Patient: sex F, age 34
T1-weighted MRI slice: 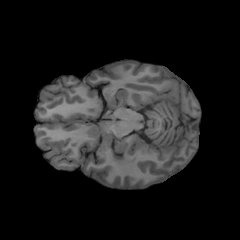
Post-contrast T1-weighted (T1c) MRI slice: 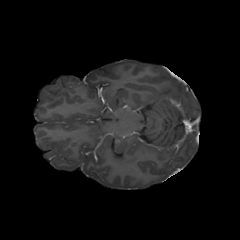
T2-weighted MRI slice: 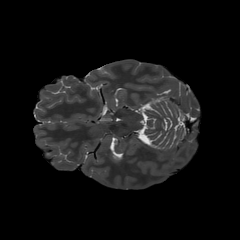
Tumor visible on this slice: yes
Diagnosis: Astrocytoma, IDH-mutant
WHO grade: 3